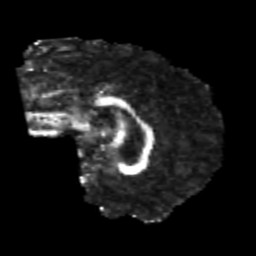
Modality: FA
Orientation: sagittal
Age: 24
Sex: male
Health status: healthy
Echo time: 0.074 s